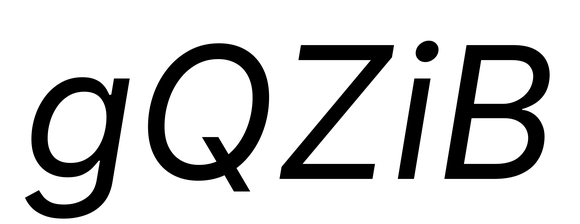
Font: Inter-Italic_Italic